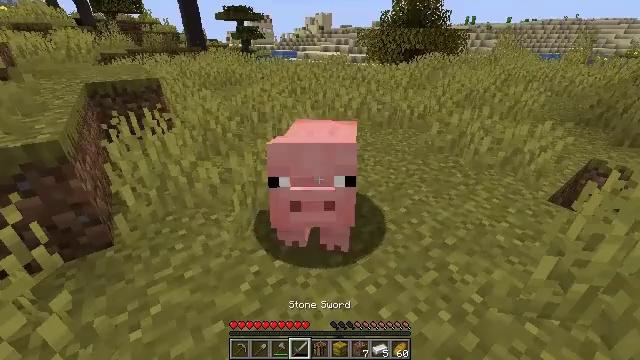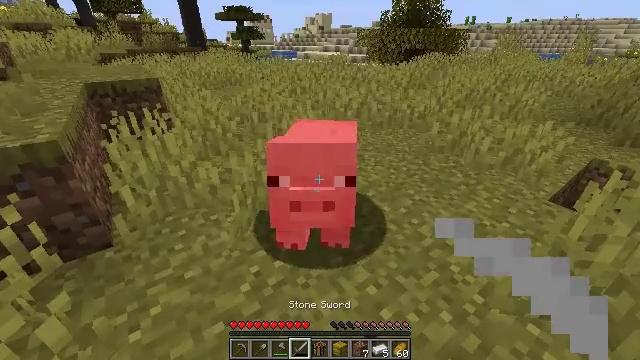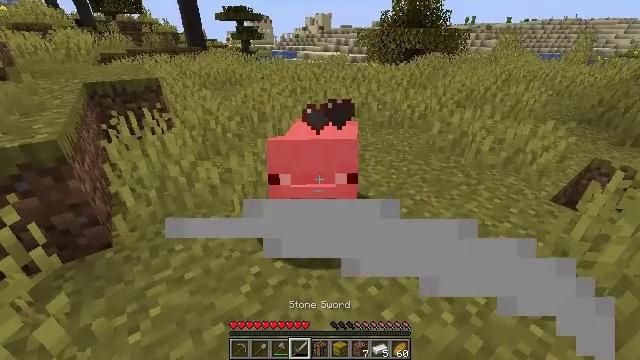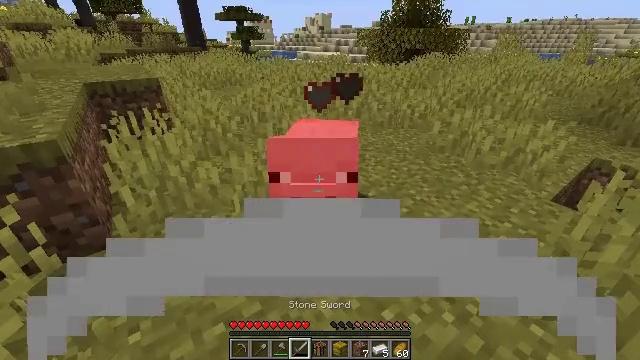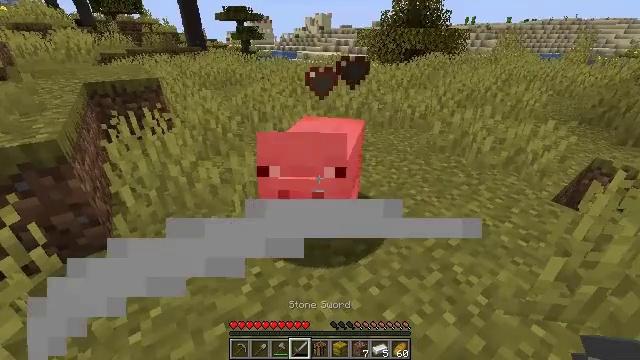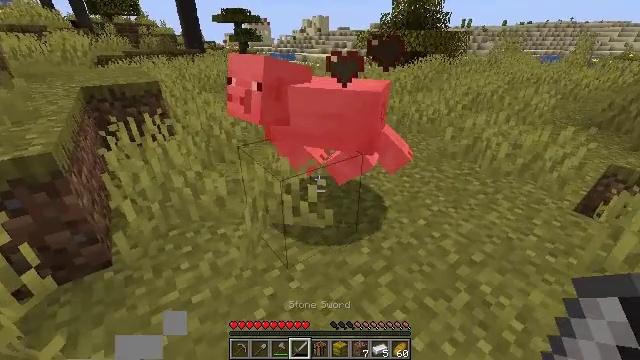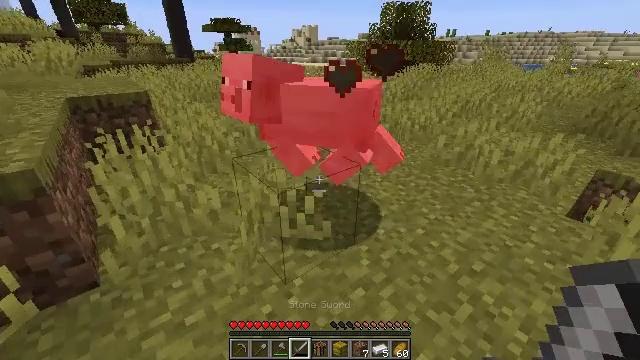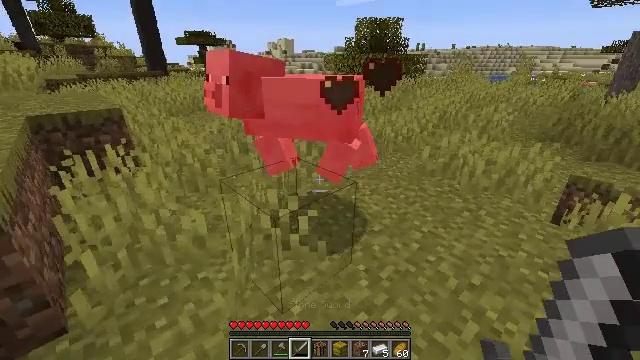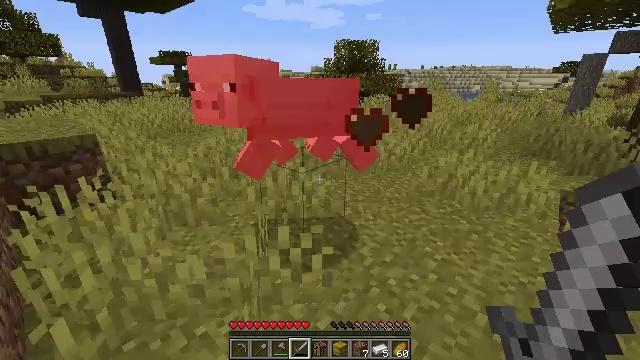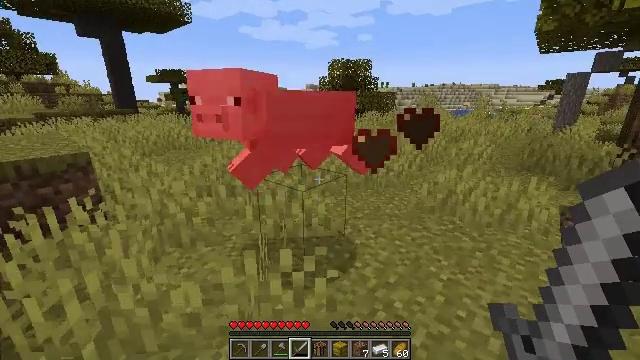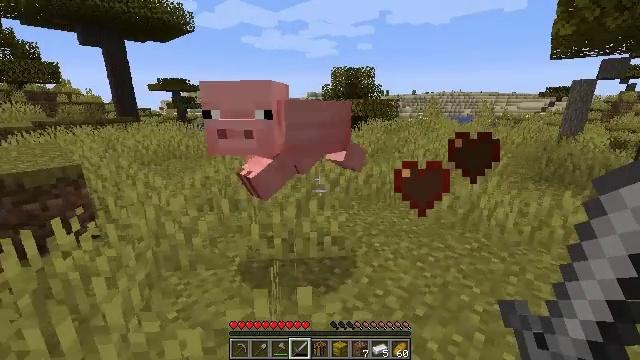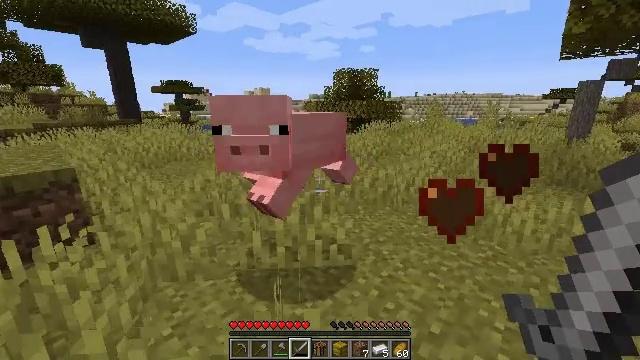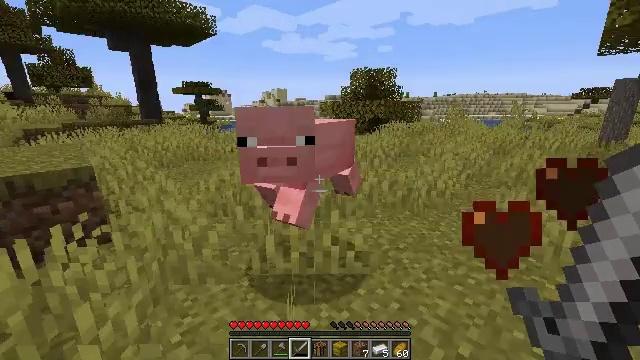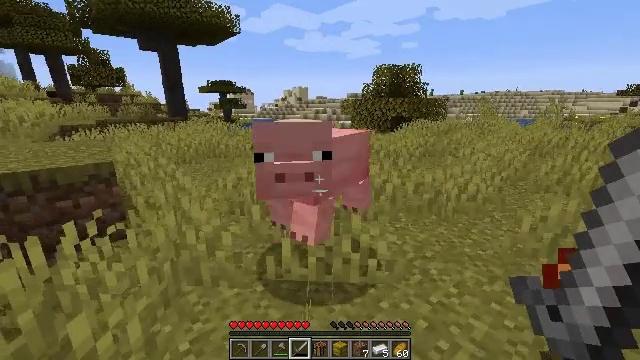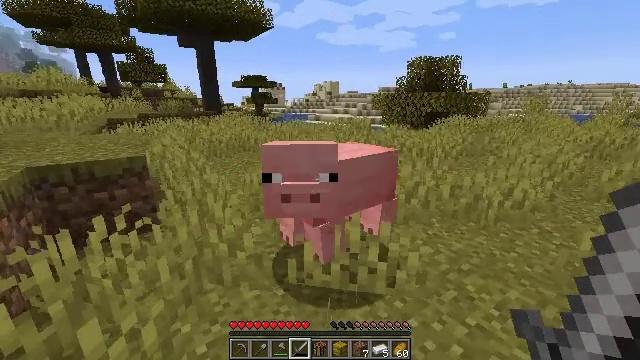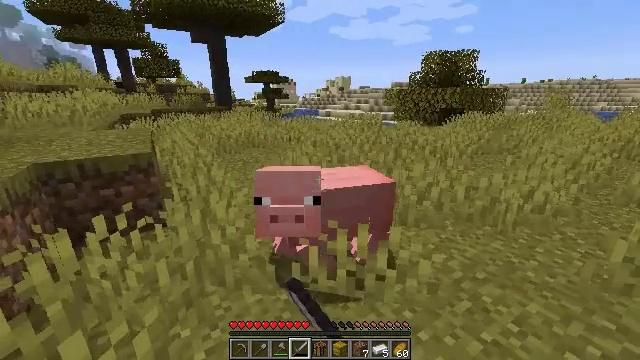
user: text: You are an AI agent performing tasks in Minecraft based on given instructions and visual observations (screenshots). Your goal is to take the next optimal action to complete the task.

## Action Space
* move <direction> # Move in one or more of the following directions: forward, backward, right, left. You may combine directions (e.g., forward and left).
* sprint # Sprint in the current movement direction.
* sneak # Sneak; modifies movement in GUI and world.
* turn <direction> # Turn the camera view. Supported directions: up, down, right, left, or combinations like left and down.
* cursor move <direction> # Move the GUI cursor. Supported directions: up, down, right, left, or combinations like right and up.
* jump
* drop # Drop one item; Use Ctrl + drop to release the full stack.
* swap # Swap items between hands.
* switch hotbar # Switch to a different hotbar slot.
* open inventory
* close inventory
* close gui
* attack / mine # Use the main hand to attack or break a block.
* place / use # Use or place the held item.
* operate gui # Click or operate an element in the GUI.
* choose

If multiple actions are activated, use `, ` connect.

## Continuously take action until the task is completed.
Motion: motion action
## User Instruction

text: Hunt animals.
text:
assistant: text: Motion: no_op
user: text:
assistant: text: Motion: no_op
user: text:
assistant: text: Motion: no_op
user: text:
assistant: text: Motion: move forward and move left
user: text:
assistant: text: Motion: move forward and move left
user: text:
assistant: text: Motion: move forward and move left, turn right and up
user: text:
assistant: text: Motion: move forward and move left, turn right and up
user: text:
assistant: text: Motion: move forward and move left, turn right and up
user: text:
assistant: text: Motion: move forward, turn right and up
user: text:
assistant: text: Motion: move forward, turn up
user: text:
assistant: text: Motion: move forward
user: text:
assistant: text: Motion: move forward, turn left
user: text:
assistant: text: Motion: move forward, turn left
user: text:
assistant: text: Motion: turn left and down, attack / mine
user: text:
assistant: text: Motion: turn left, attack / mine
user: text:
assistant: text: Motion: attack / mine
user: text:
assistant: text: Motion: attack / mine
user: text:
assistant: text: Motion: turn right and down
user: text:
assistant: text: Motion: no_op